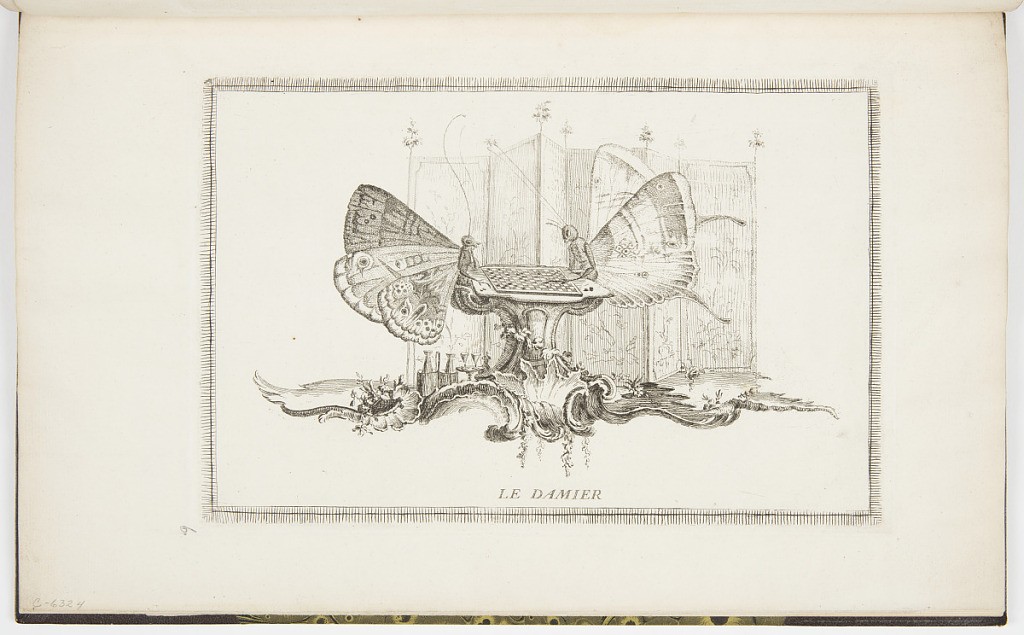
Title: LE DAMIER
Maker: Charles-Germain de Saint-Aubin, French, 1721–1786
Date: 1753-1757
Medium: Etching on laid paper
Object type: Print
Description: Vignette of two butterflies playing checkers in front of a folding screen. The composition is staged on a rocaille platform of scalloped scrolls, with flowers and ivy. The title, "Le Damier," is printed below the platform. The plate is not signed or numbered.